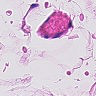
Metastatic tissue present: no